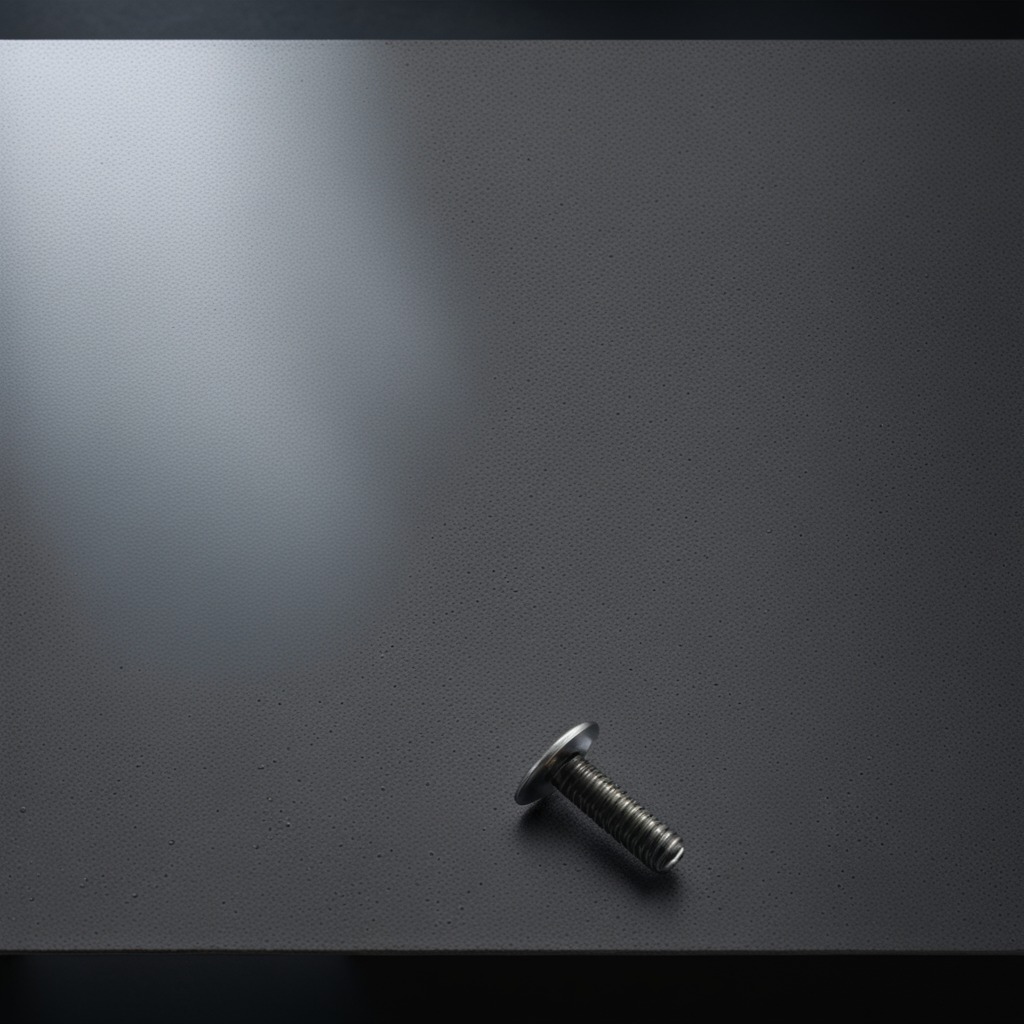
A metal screw is lying on the clean granite table inside a workshop at night.